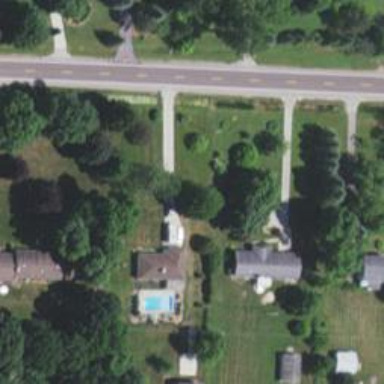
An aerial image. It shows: Driveway.